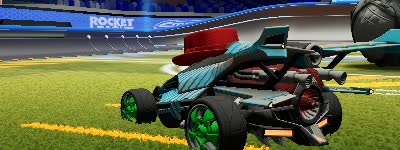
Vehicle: aftershock